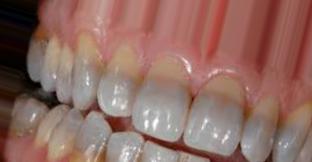
Condition: Tooth Discoloration